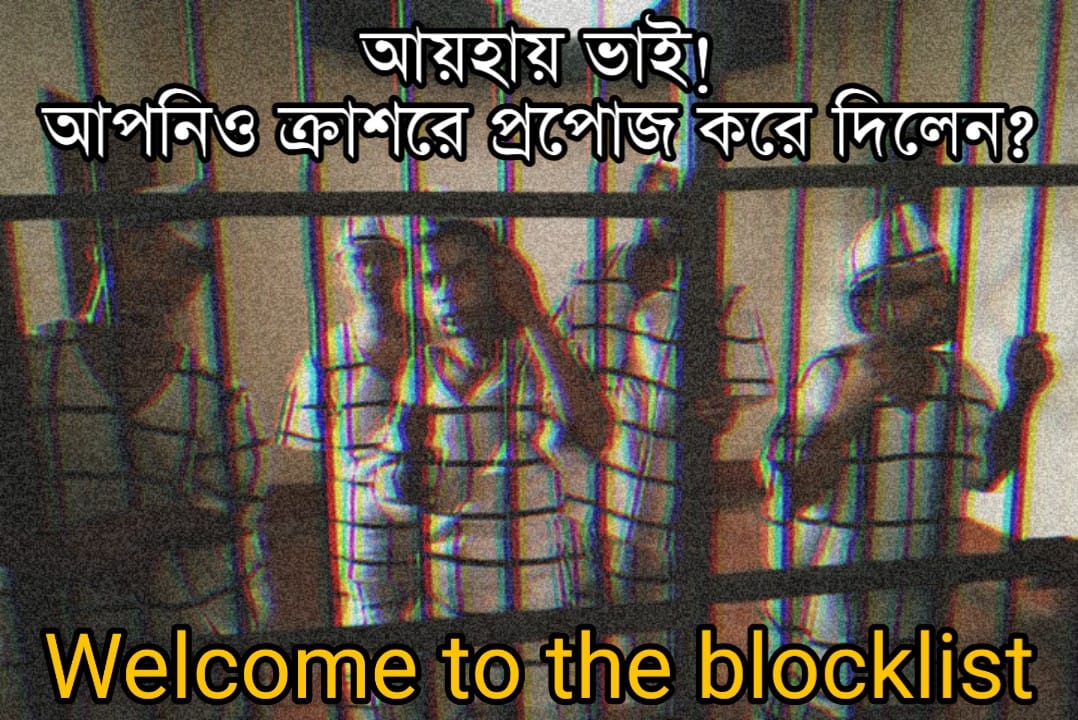
Caption: আয়হায় ভাই !     আপনিও ক্রাশের প্রপোজ করে দিলেন ?   Welcome to the blocklist
Label: non-hate